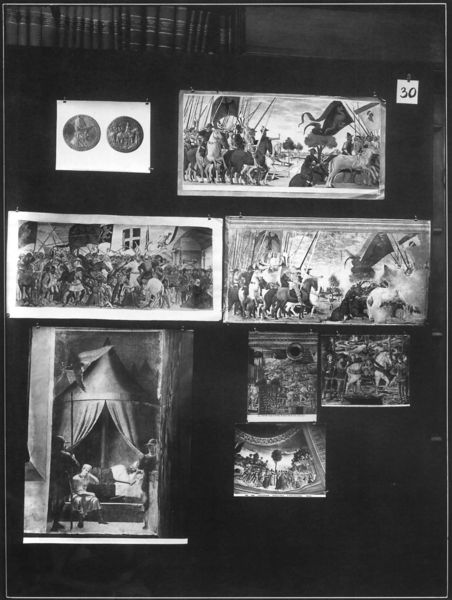
Titel: Mnemosyne (Bilderatlas, Fotos der Tafeln)
Künstler: Aby Warburg
Institution: London, The Warburg Institute Archive ©
Schlagwörter: gemälde, fenster, glas, grau, haus, rahmen, vorhang, bilder, bücher, fahne, galerie, foto, schwarzweiß, ritter, sammlung, zelt, münze, abbildungen, münzen, mnemosyne, 30